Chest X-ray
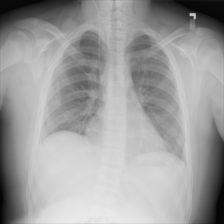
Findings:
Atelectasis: negative
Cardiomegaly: negative
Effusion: positive
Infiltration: negative
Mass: negative
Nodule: negative
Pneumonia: negative
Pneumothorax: negative
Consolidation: negative
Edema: negative
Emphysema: negative
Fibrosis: negative
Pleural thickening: negative
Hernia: negative